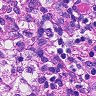
Metastatic tissue present: no